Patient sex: F
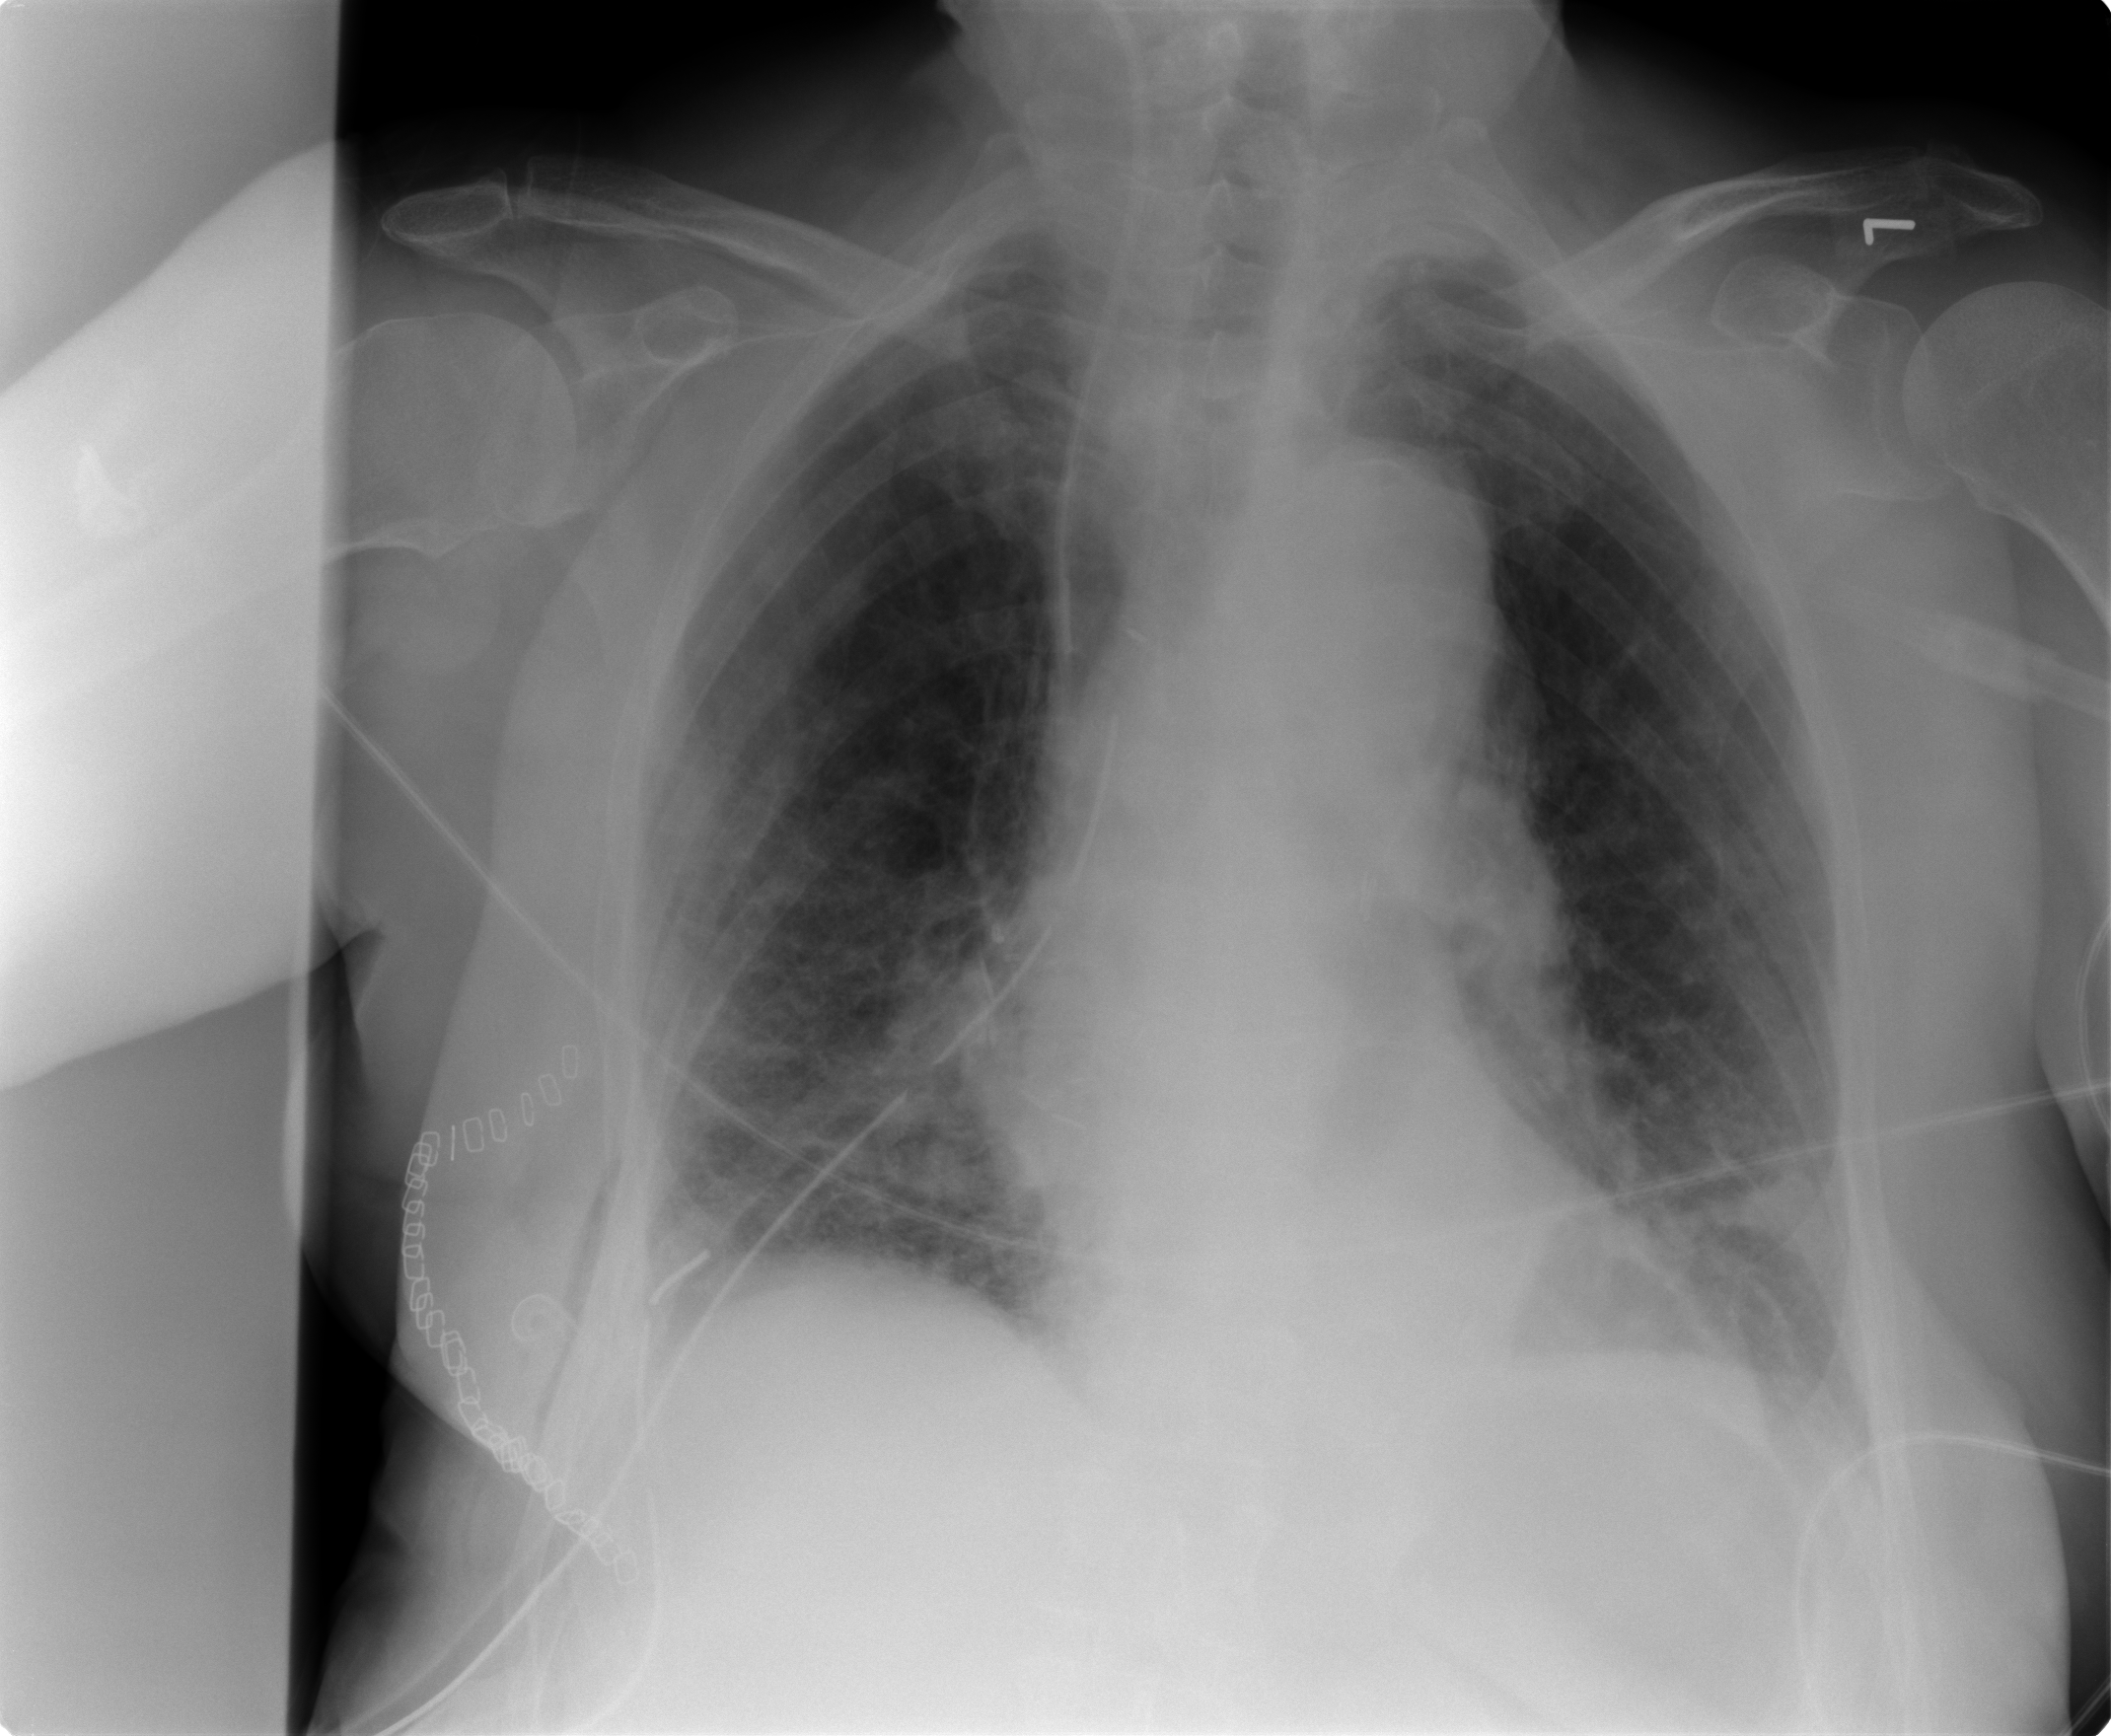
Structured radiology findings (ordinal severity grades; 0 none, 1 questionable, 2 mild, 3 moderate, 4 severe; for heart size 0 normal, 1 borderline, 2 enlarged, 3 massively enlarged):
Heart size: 0
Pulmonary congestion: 0
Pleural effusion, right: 1
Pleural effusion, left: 1
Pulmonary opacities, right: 2
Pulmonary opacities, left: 1
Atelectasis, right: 2
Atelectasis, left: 2